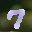
Label: 7